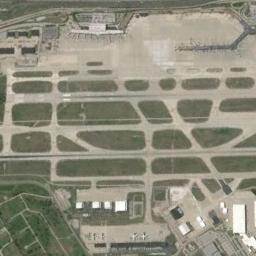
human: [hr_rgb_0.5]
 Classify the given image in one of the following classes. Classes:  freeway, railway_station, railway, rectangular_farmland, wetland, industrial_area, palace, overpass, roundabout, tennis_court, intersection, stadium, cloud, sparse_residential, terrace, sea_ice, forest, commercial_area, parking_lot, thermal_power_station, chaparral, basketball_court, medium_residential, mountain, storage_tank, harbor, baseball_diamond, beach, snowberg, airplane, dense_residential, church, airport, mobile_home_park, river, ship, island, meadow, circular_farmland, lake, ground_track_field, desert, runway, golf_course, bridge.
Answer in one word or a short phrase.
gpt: airport